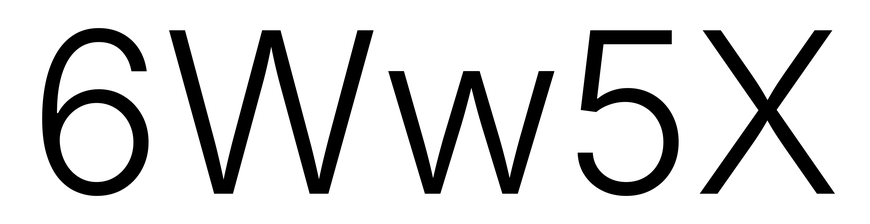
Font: Inter_Light